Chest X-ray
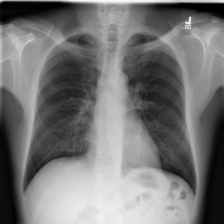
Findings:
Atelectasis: negative
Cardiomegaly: negative
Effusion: negative
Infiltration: negative
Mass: negative
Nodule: negative
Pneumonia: negative
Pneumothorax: negative
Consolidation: negative
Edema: negative
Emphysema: negative
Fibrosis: negative
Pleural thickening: negative
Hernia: negative